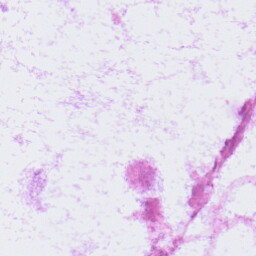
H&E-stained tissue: LymphNode